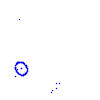
Particle: kaon